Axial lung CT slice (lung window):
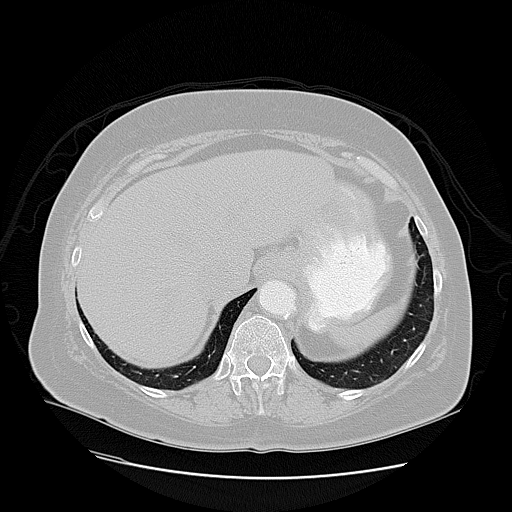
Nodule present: no